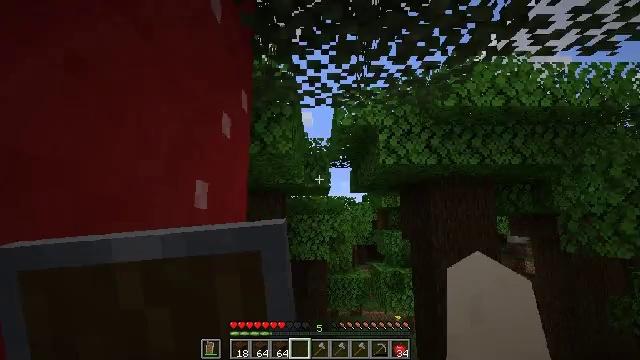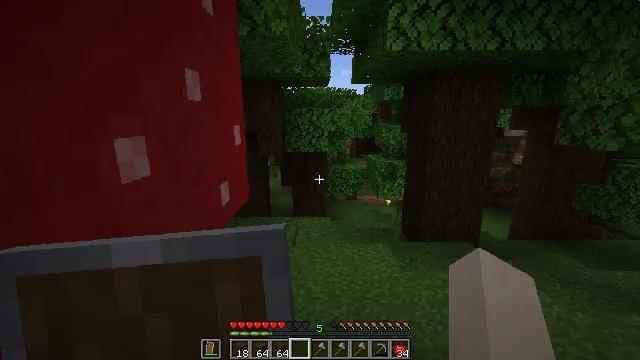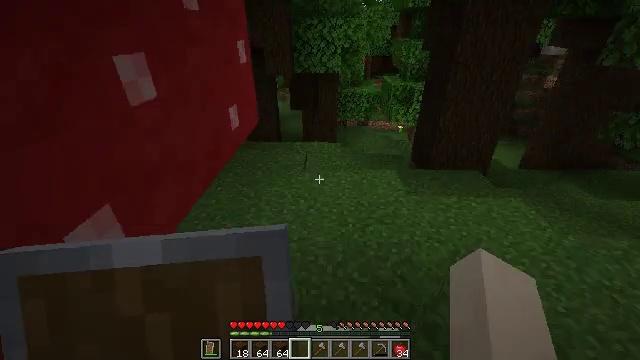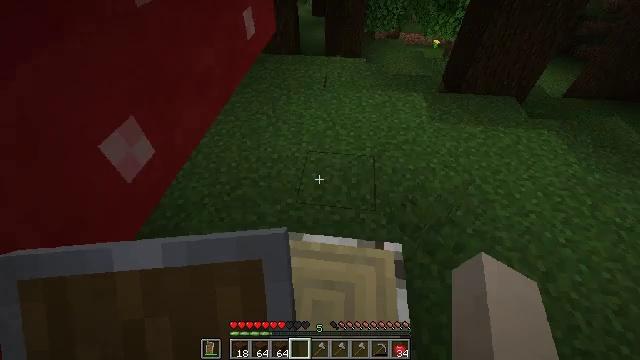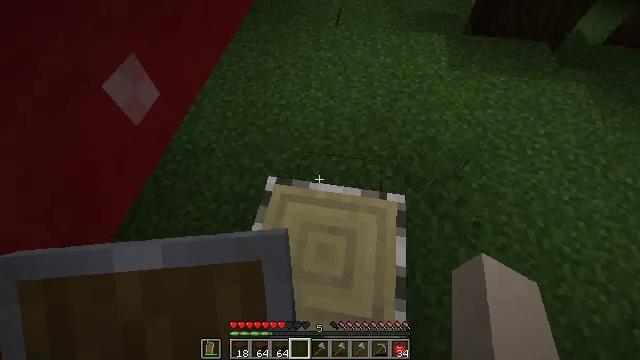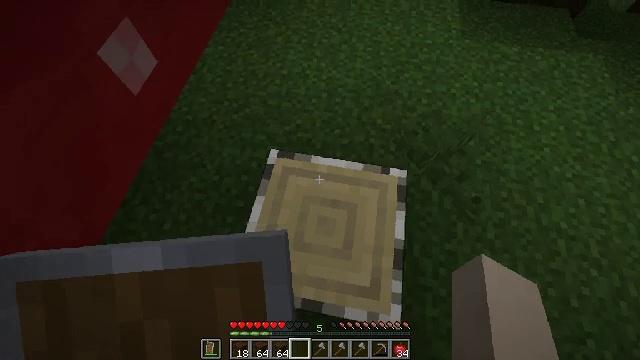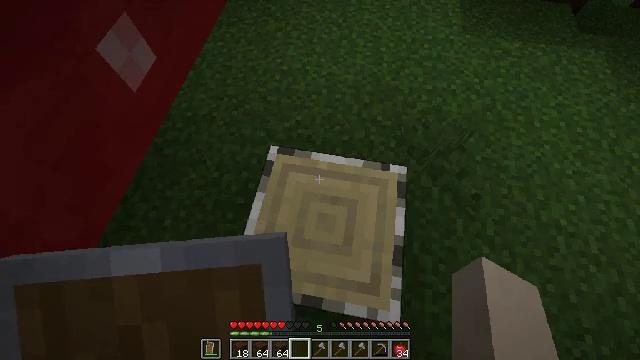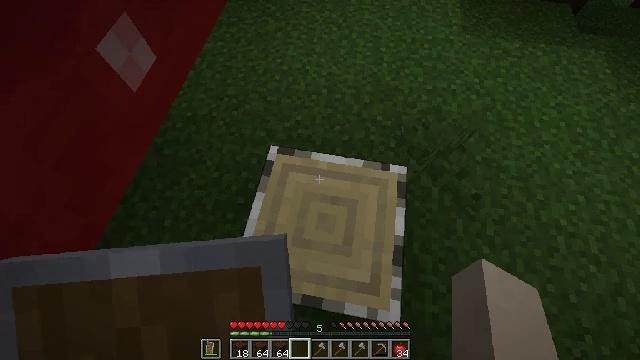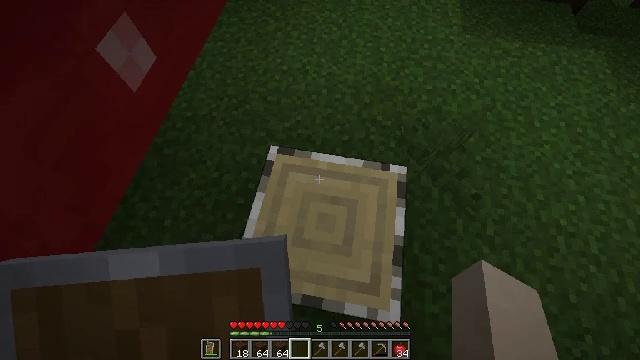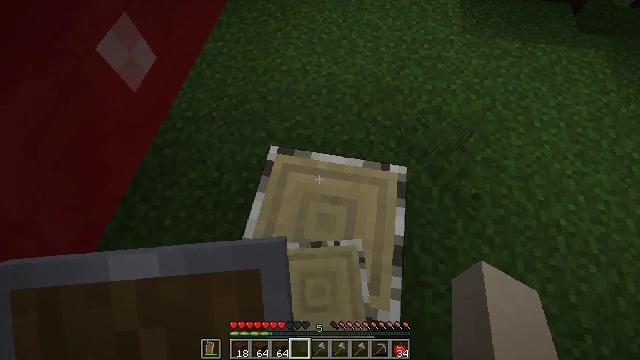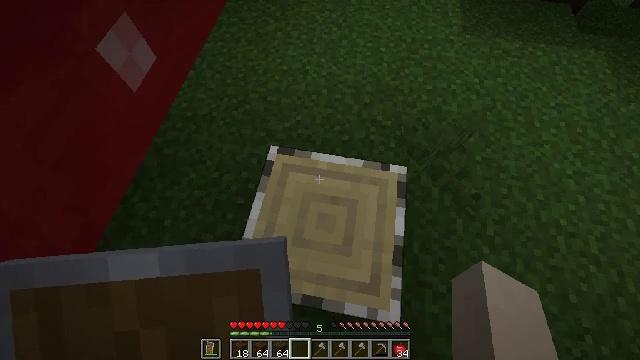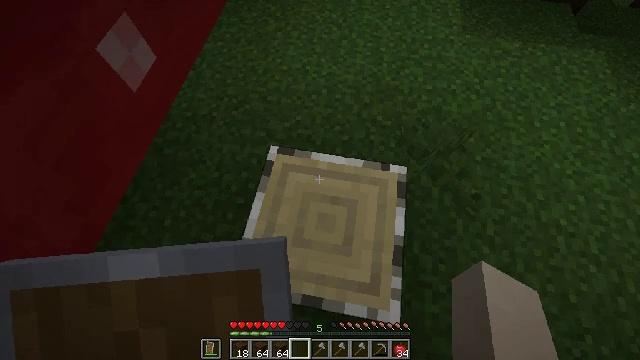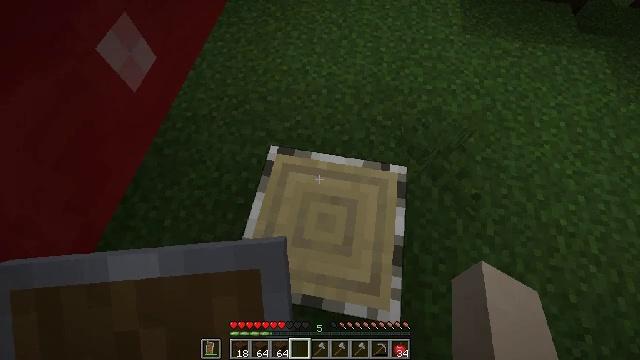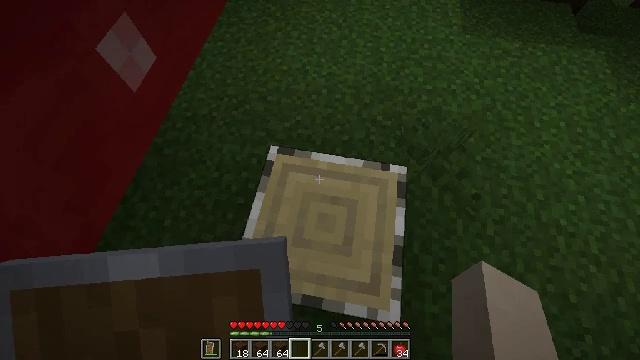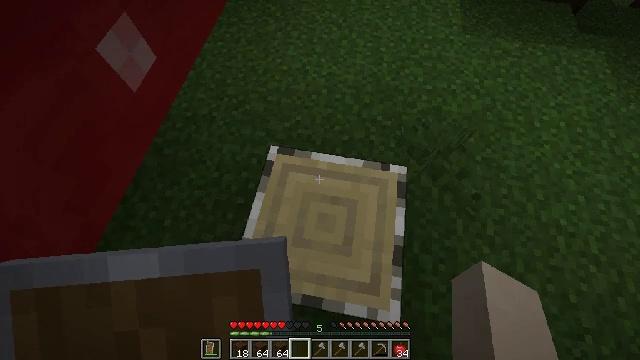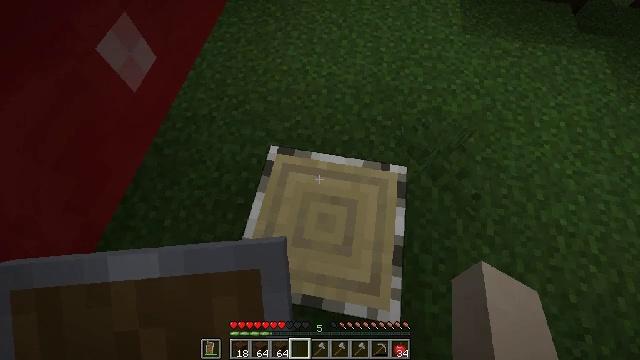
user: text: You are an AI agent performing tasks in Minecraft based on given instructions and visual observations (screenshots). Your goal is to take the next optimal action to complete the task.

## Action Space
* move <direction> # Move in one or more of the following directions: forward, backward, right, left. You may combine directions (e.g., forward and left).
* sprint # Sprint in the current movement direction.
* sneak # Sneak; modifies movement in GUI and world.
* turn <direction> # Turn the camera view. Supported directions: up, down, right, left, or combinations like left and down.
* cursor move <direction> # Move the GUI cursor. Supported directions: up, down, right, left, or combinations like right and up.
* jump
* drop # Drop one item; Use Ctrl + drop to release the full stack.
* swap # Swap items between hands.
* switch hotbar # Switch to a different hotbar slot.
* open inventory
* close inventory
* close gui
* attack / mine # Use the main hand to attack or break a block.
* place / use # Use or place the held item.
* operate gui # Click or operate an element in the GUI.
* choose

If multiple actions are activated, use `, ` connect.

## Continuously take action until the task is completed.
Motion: motion action
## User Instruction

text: Use your axe to get birch logs.
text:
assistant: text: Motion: turn down
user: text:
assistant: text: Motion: turn left and down
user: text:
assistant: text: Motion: turn left and down
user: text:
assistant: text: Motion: turn left and down
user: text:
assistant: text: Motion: turn down
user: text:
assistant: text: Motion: no_op
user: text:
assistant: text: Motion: no_op
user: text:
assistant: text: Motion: no_op
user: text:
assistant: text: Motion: no_op
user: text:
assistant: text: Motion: no_op
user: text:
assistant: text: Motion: no_op
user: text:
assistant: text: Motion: no_op
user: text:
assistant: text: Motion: no_op
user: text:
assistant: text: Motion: no_op
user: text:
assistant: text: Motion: no_op
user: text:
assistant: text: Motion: no_op
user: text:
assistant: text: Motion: no_op
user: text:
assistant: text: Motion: no_op
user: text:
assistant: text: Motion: no_op
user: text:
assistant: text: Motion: no_op
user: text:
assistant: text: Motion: no_op
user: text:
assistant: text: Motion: no_op
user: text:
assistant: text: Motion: no_op
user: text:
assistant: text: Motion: no_op
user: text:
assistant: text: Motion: no_op
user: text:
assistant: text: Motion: no_op
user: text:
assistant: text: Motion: no_op
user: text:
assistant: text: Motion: no_op
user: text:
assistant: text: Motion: turn down, attack / mine
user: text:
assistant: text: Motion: turn down, attack / mine